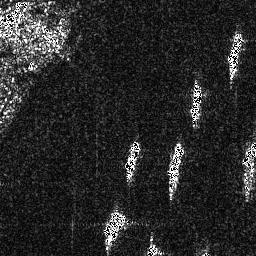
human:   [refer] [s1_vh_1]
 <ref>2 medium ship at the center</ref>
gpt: <box>[[48, 53, 54, 66, 0]], [[65, 55, 71, 68, 0]]</box>